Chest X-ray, AP view. Patient: 61 years old, sex M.
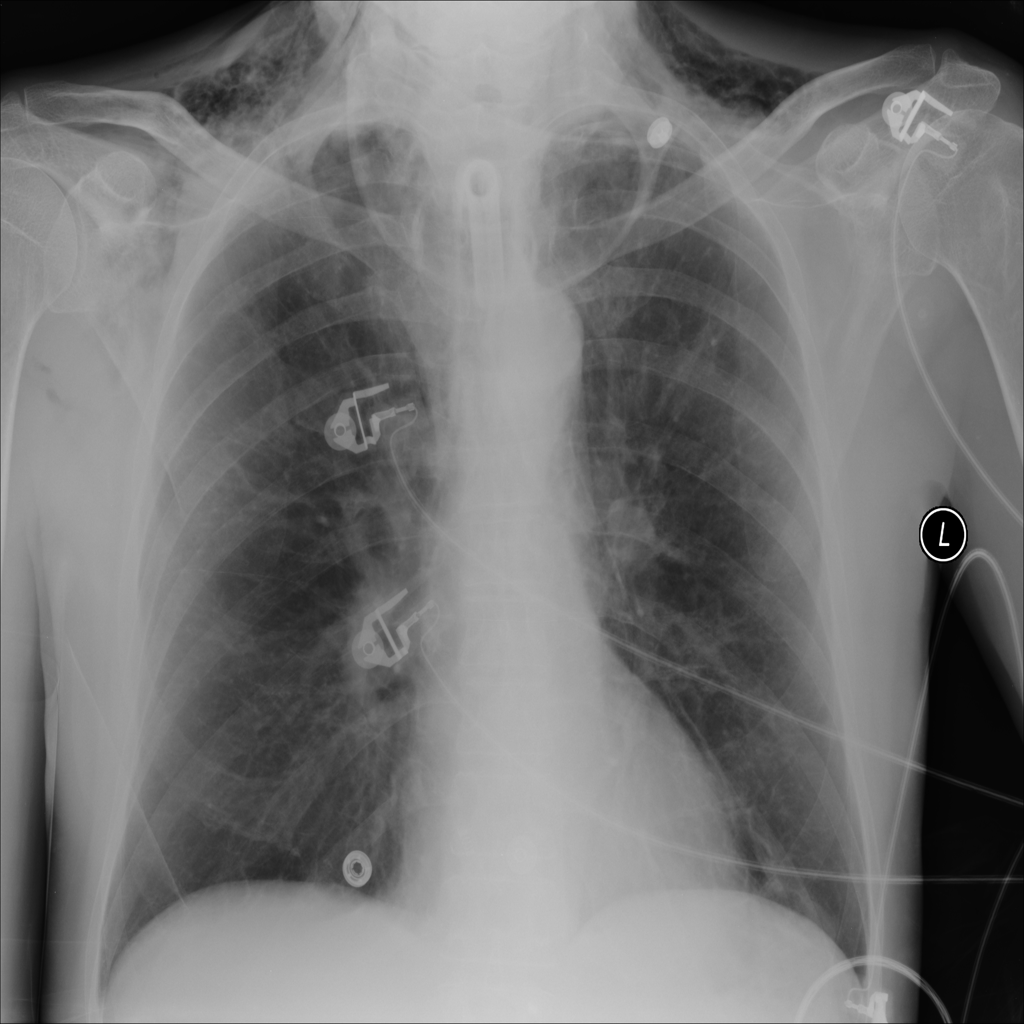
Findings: No Finding